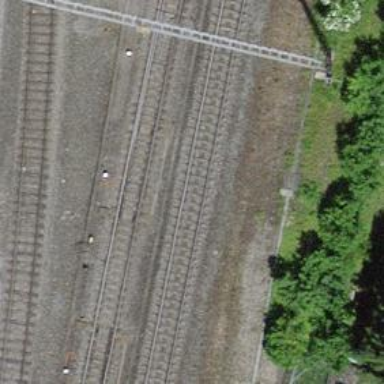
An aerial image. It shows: Railway switch.